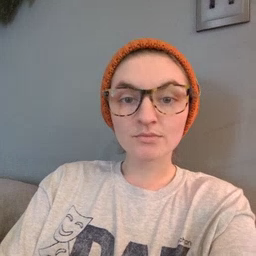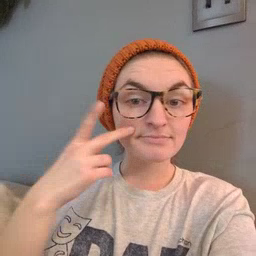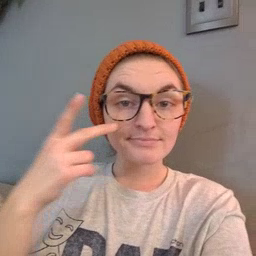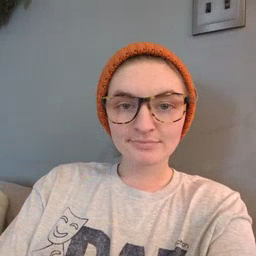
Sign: see